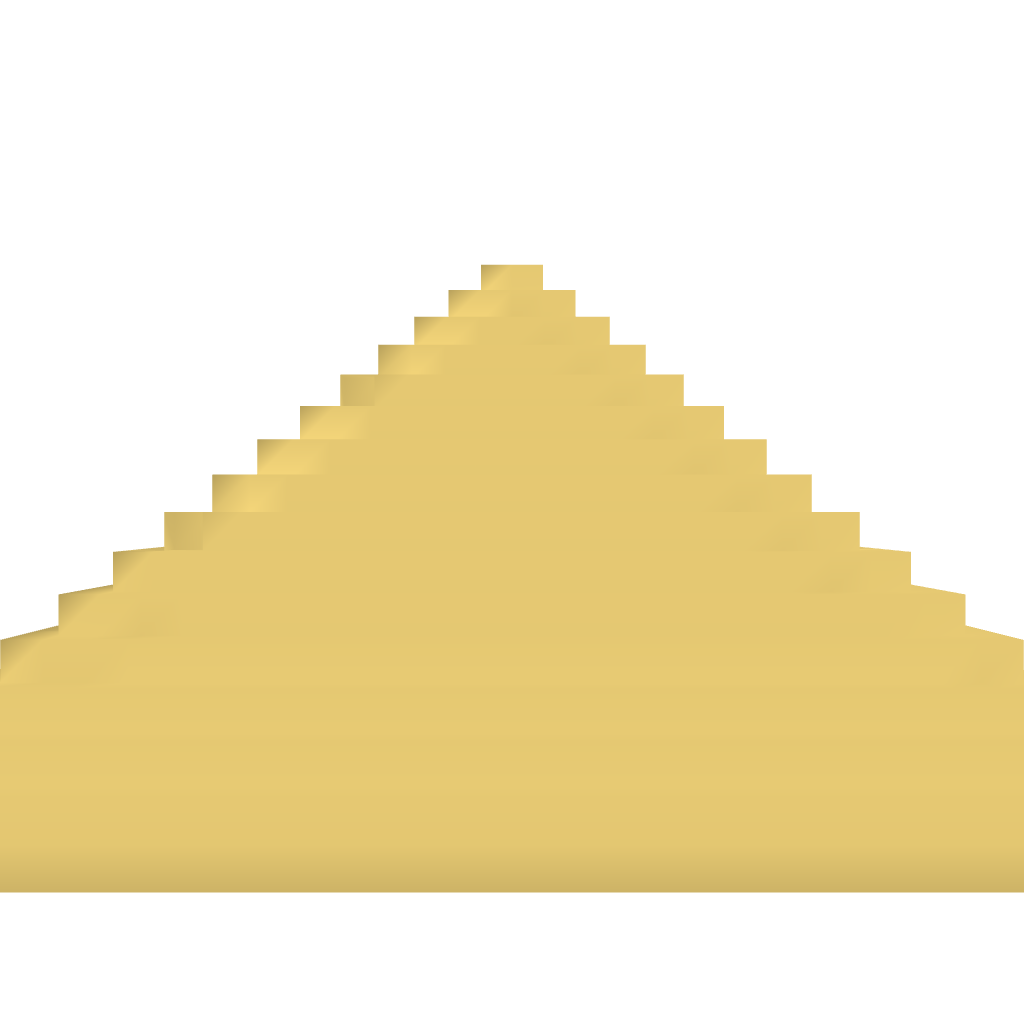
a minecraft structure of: Pyramid bad low quality